Field crop: tomato
Growth stage: 1
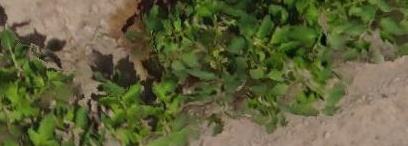
Species: tomato